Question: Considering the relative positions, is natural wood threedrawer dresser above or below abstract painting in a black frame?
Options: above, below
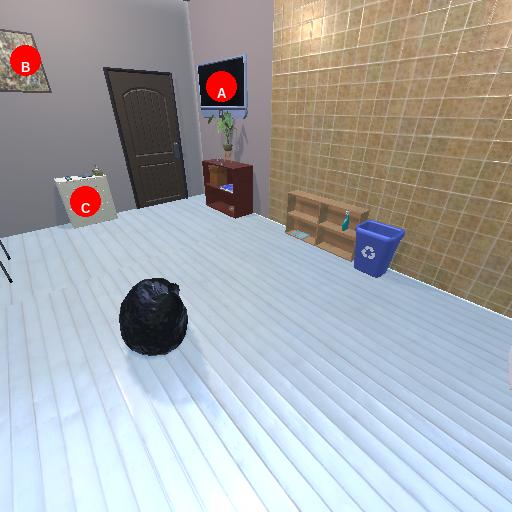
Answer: above